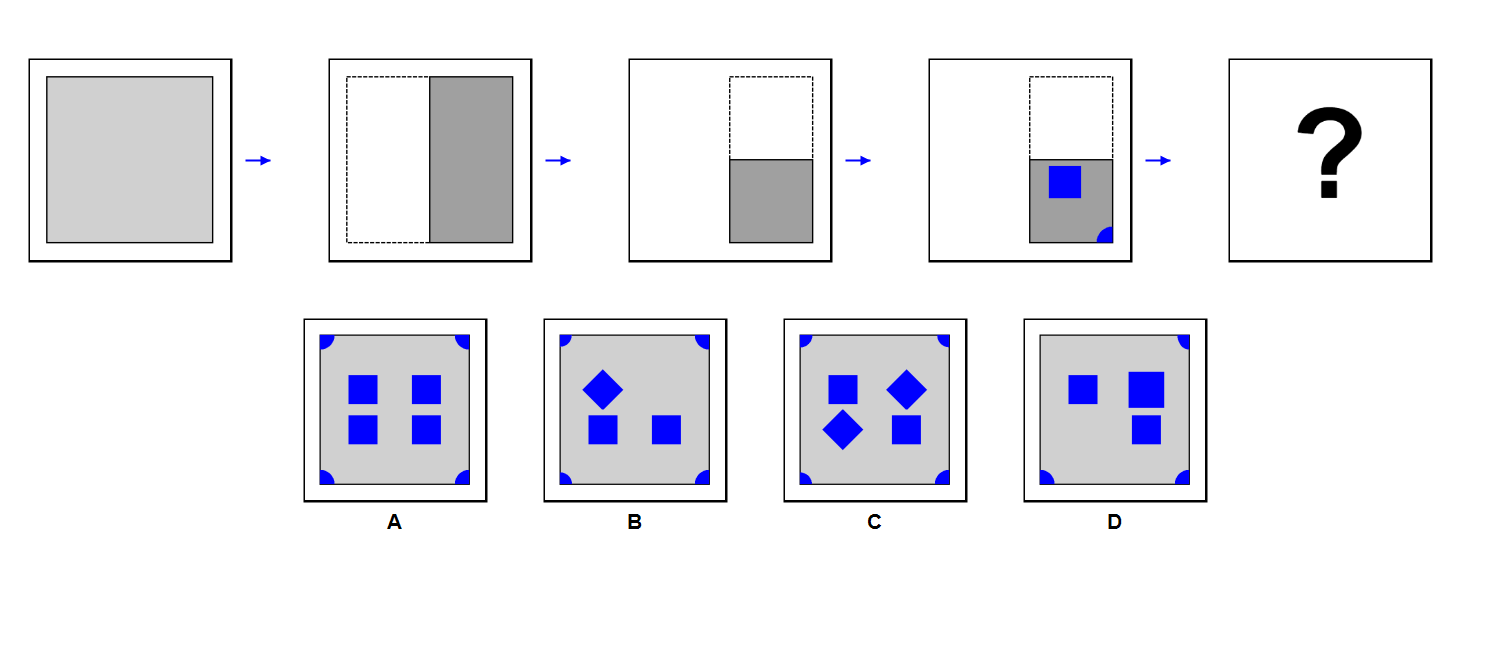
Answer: A